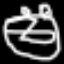
Label: frog